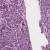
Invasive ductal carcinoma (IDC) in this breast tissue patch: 1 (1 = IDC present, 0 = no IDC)